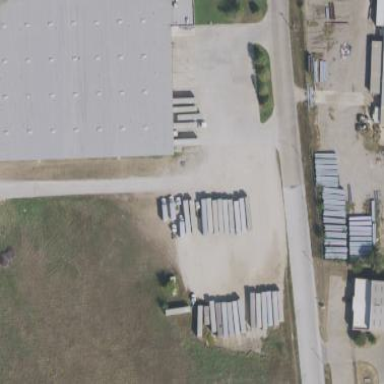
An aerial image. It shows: Warehouse building.